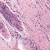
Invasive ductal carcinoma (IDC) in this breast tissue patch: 1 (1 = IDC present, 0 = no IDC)